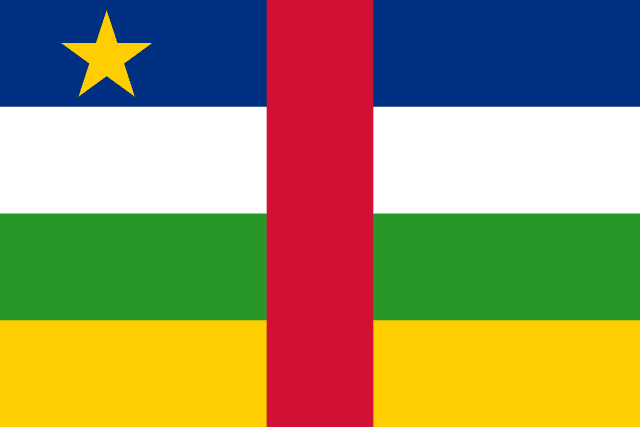
Country: Central African Republic
Country code: cf